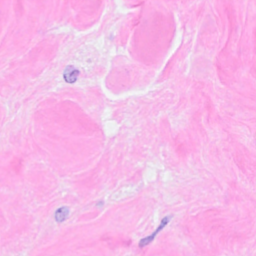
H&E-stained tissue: Breast